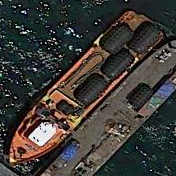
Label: civil